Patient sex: M
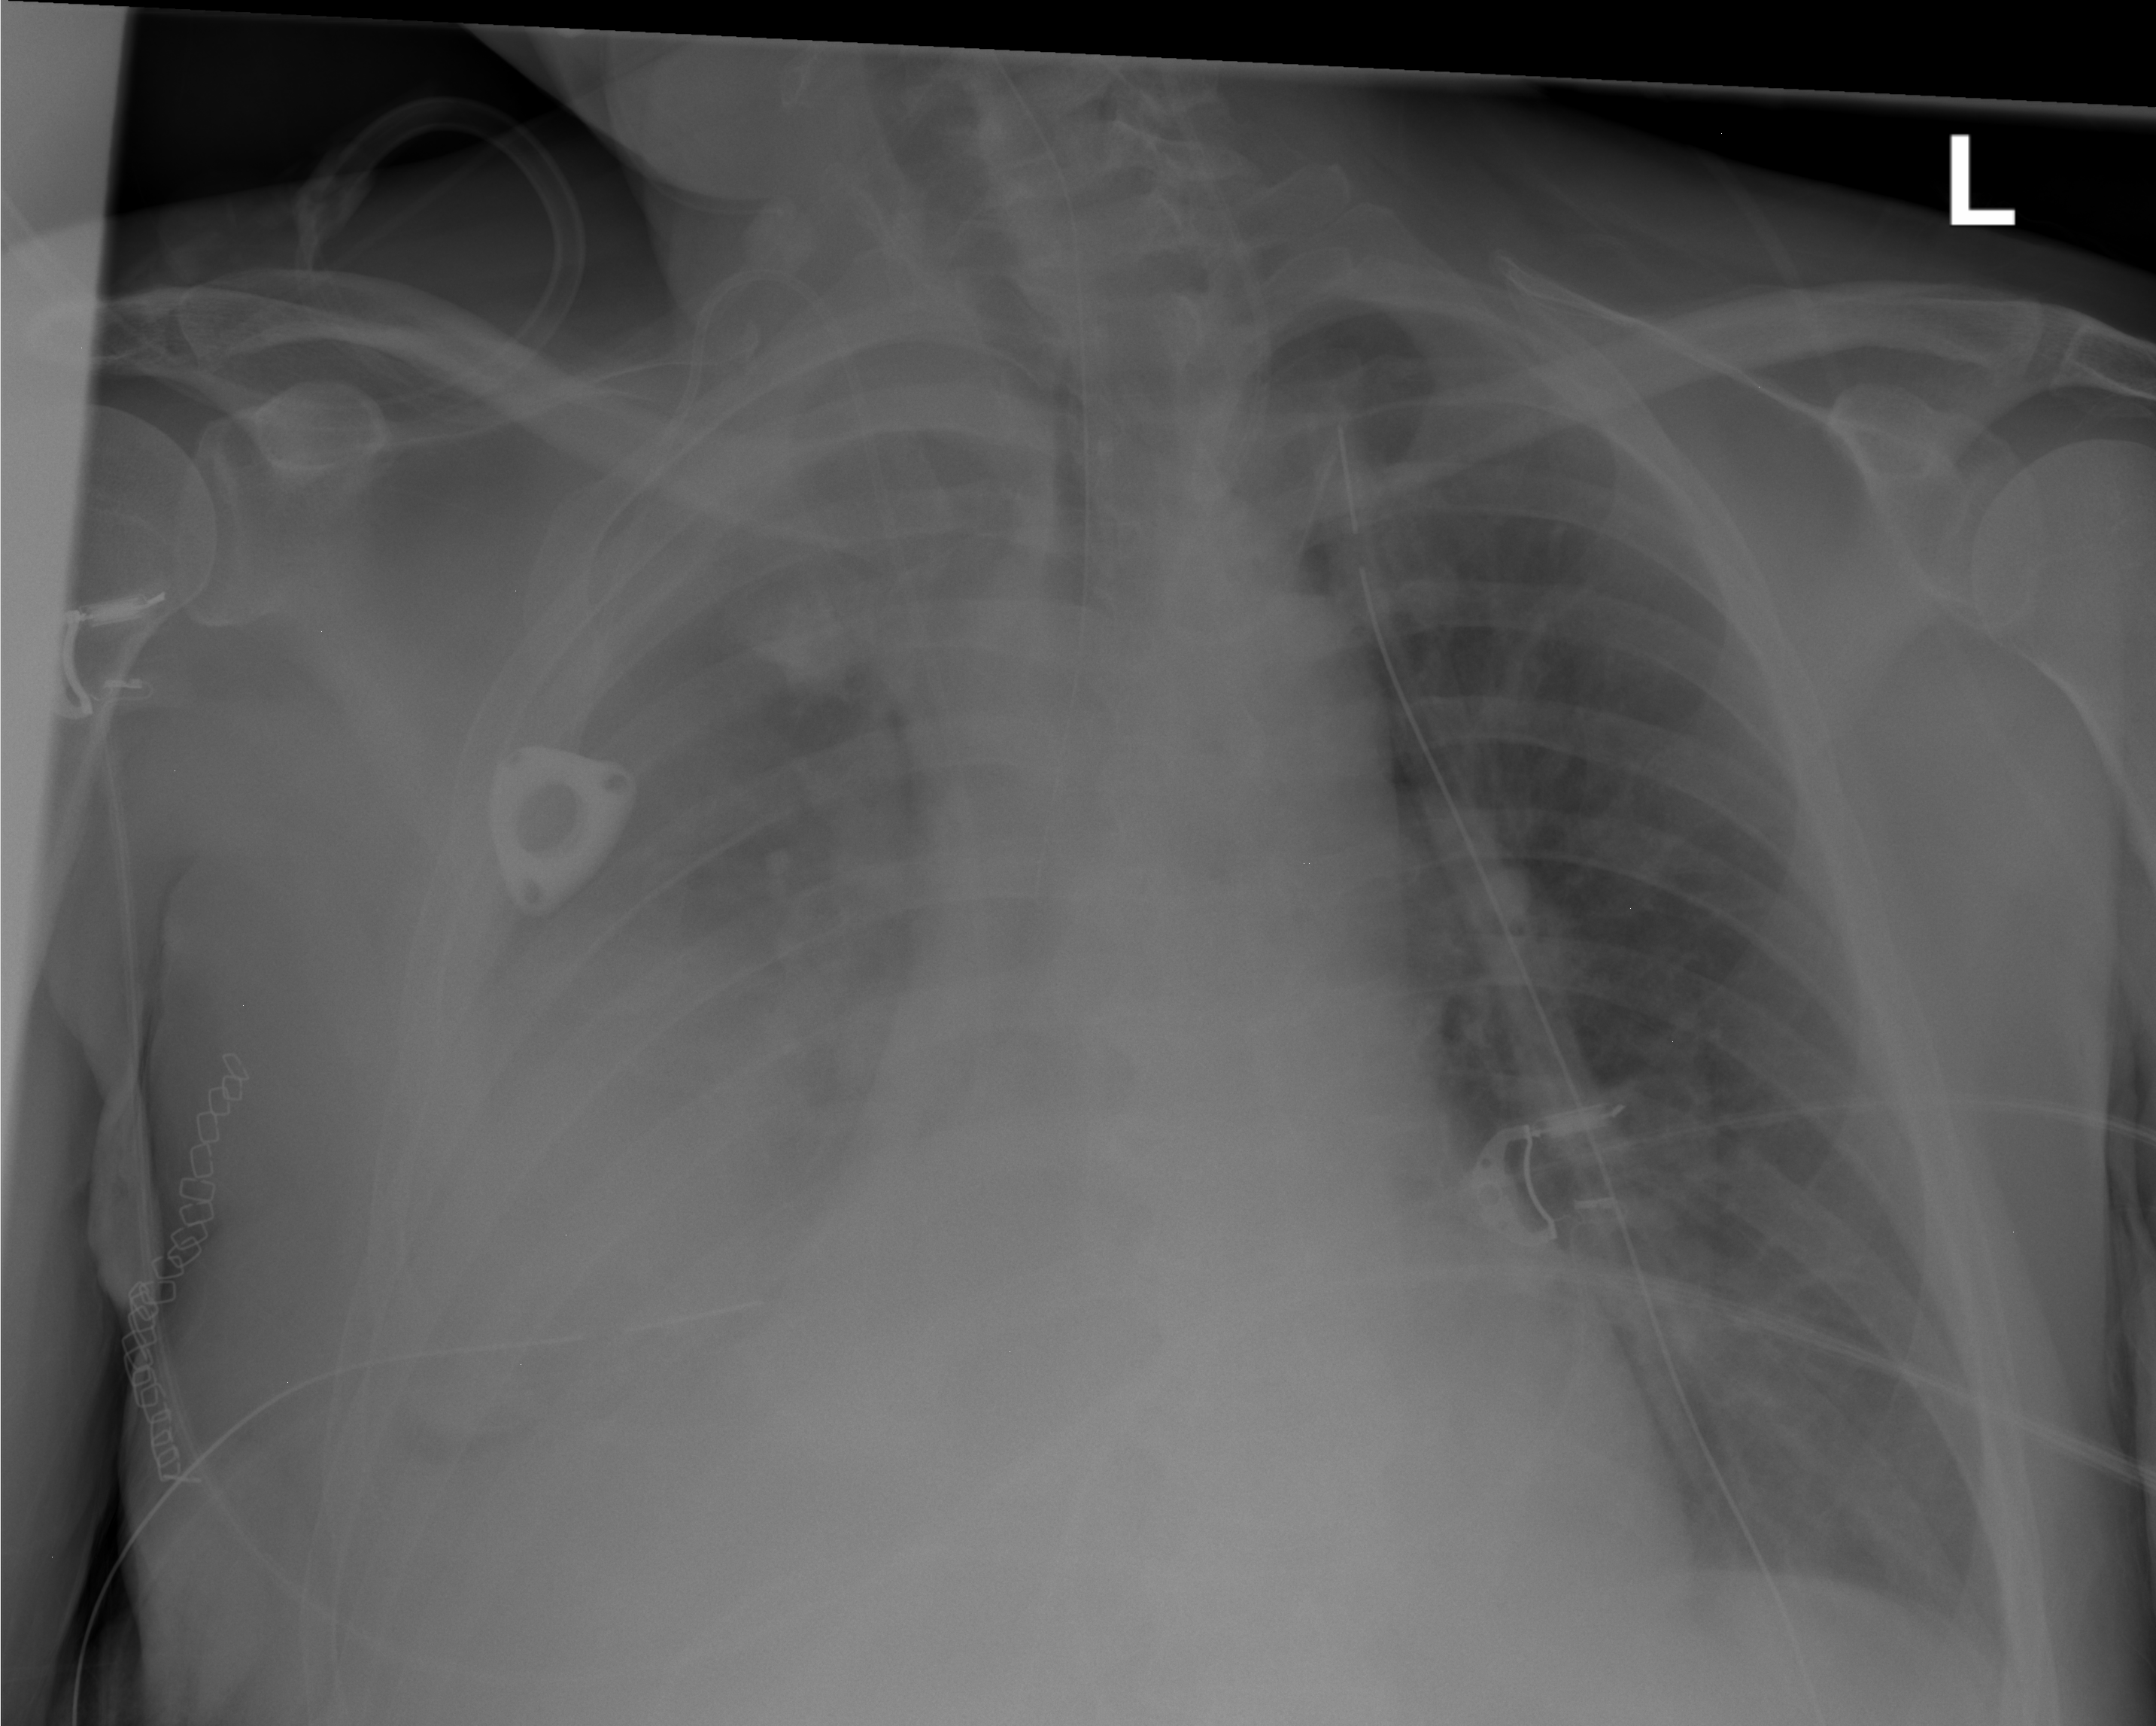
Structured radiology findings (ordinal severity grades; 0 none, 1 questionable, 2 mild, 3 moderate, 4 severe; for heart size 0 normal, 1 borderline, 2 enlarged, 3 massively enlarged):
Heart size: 0
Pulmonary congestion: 0
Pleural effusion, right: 3
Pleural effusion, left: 0
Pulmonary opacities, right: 0
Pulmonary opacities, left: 0
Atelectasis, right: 3
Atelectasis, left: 0